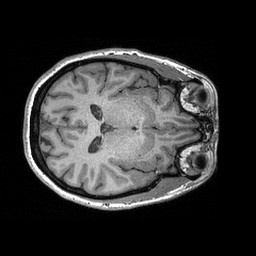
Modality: T1w
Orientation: axial
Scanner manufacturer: siemens
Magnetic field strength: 3 T
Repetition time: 2.3 s
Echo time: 0.00298 s